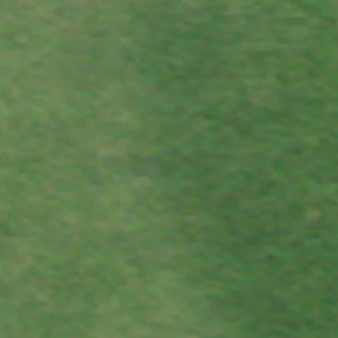
Label: other